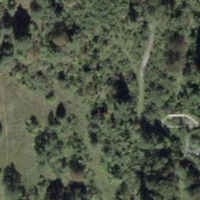
EUNIS habitat code: 32
Species observed at this site:
Ectophasia crassipennis
Trichius fasciatus
Boloria selene
Eupeodes corollae
Phalangium opilio
Maniola jurtina
Euphorbia cyparissias
Tropidothorax leucopterus
Ischnura elegans
Coenonympha pamphilus
Nymphalis antiopa
Panorpa cognata
Hesperia comma
Gonepteryx rhamni
Ilex aquifolium
Minois dryas
Erebia aethiops
Aruncus dioicus
Aporia crataegi
Lycaena phlaeas
Orthetrum coerulescens
Melanargia galathea
Lysandra bellargus
Fabriciana adippe
Zygaena lonicerae
Polyommatus icarus